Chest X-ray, PA view. Patient: 23 years old, sex M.
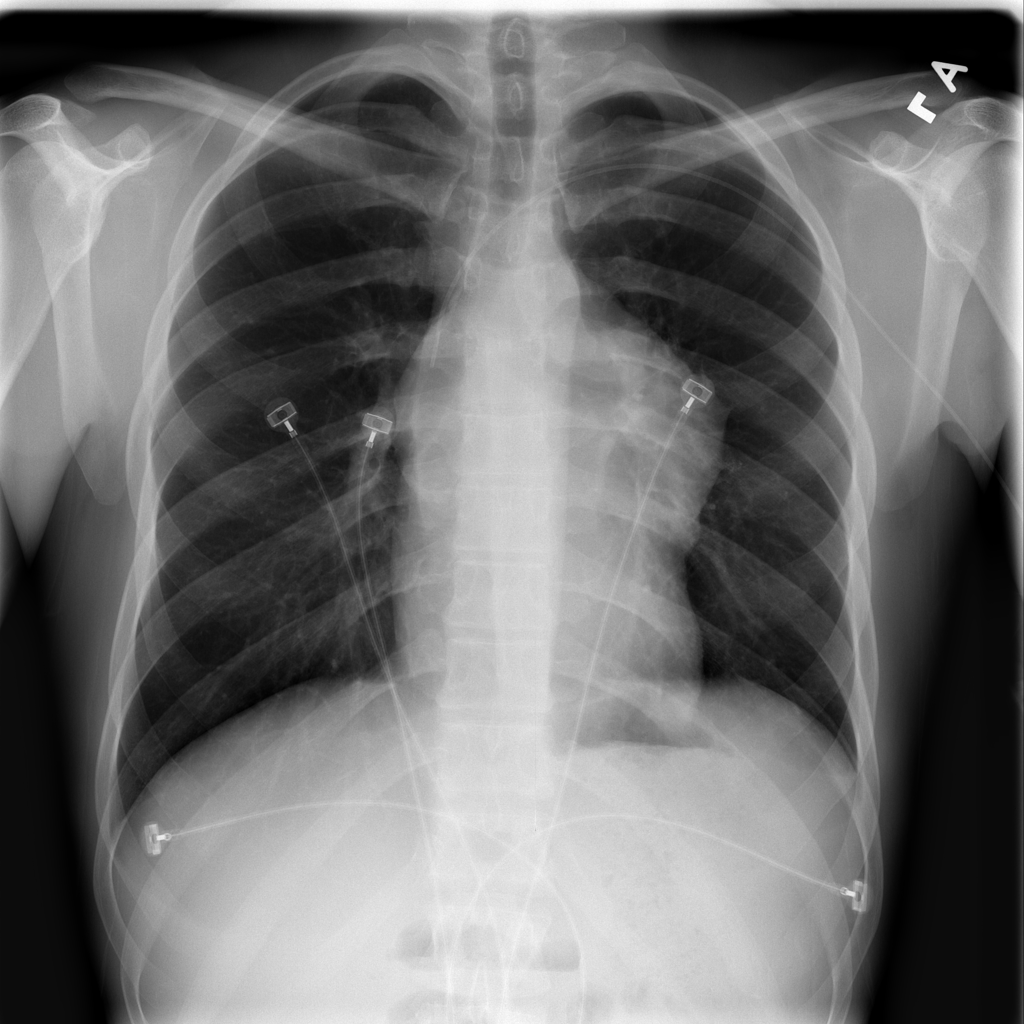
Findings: Mass